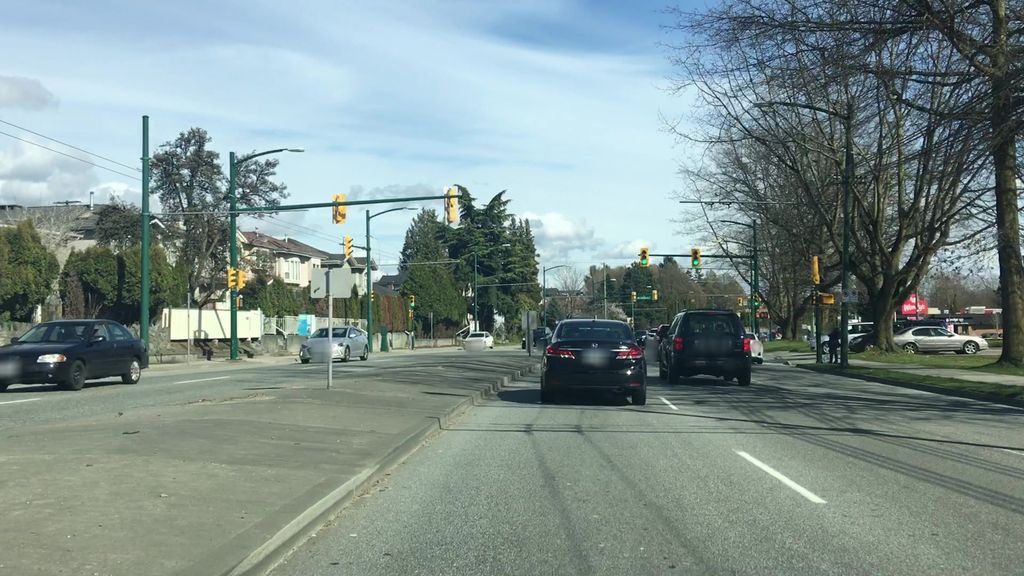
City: vancouver